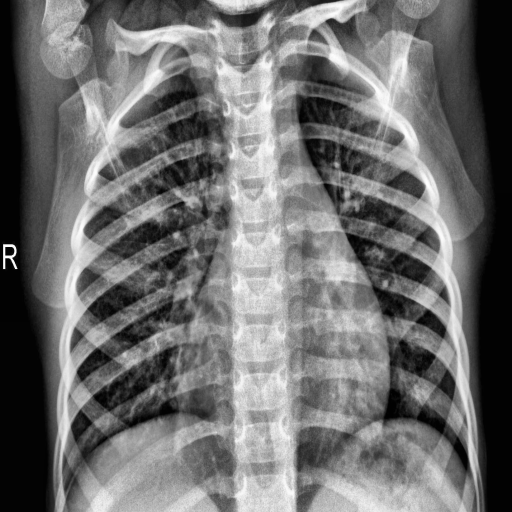
Finding: PNEUMONIA